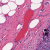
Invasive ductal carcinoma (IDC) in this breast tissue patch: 0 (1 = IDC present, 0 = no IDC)